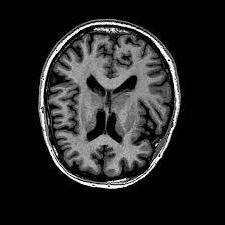
Label: notumor